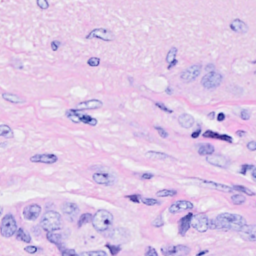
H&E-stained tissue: Breast